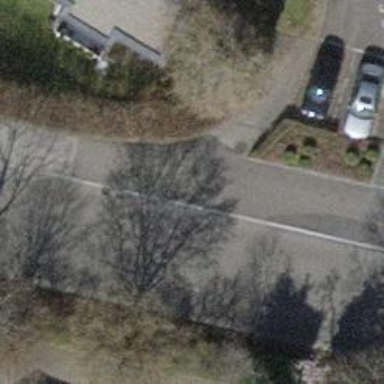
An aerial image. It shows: Sidewalk along the footway.